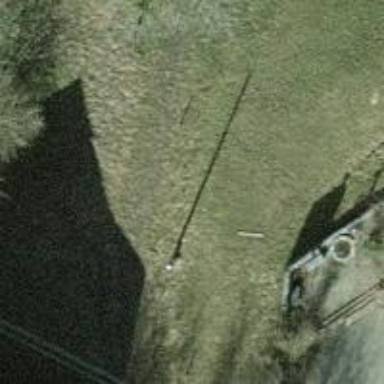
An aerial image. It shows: Power pole.